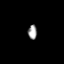
Tissue: lung
Cell type: Others
Senescence score: 0.1206
Nuclear area (px): 128
Mean DAPI intensity: 155.602